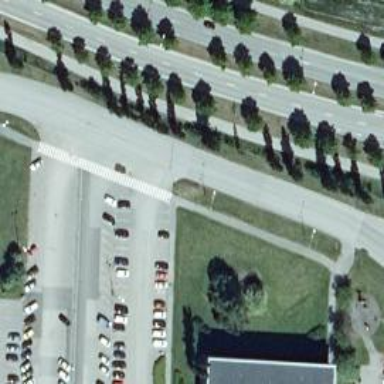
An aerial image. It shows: Marked road crossing.